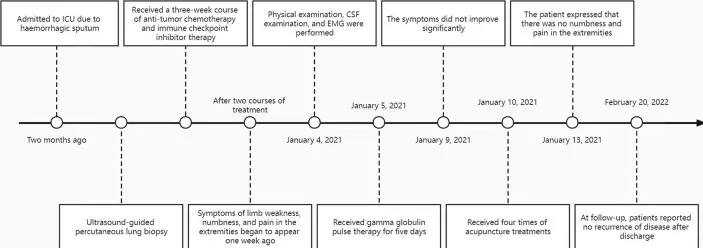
Timeline with relevant data from the episode of care.
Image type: chart (chart)